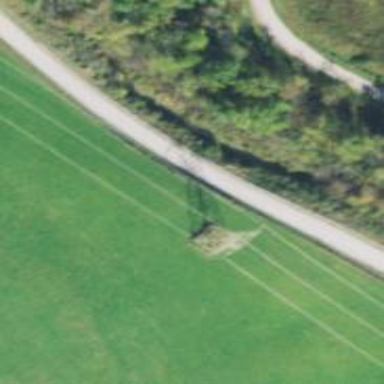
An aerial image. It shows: Lattice structure tower used for power distribution.